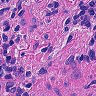
Metastatic tissue present: no